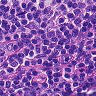
Metastatic tissue present: no